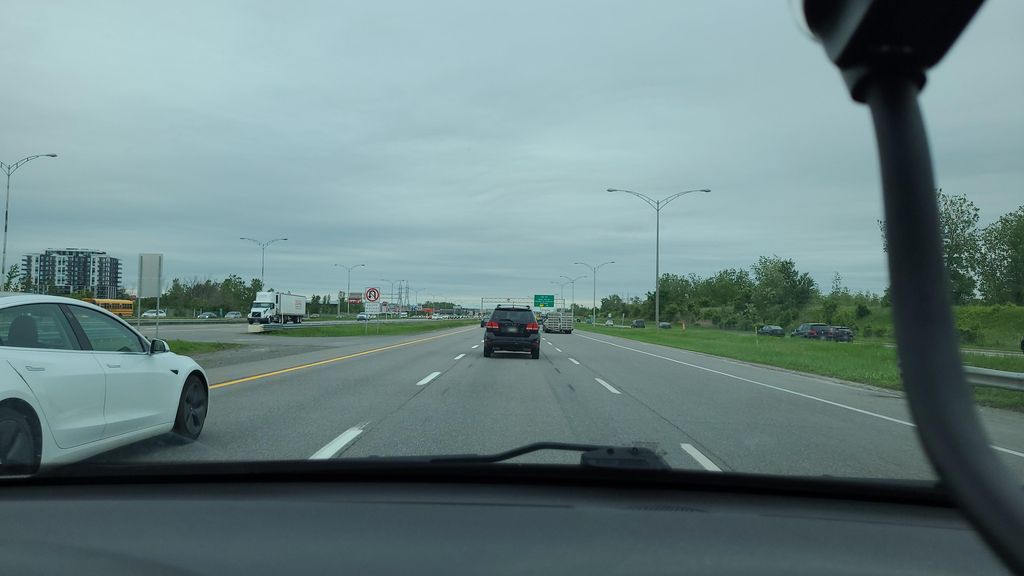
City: montreal